Question: '''
var fNearZ = -100.0;
var farZ = 100.0;
var fZoom = 10.0;
var iR = this.iWidth/fZoom;
var iL = (this.iWidth/fZoom)*(-1);
var iT = this.iHeight/fZoom;
var iB = (this.iHeight/fZoom)*(-1);
var pMatrix = new mat4.ortho(iL, iR, iB, iT, fNearZ, farZ);
var mvMatrix = new mat4.create();
mat4.identity(mvMatrix);
zI.debug(mat4.str(mvMatrix),{'grp':'mv_before','style':'color:#060;'});
mat4.translate(mvMatrix, [0.0, 0.0, -50.0]);
mat4.scale(mvMatrix, [3, 3, 3]);
zI.debug(vec3.unproject([
parseFloat(this.pLastMouse.x-this.iLeft),
parseFloat(this.pLastMouse.y-this.iTop),
0
],
mvMatrix,
pMatrix,
[
0,
0,
this.iWidth,
this.iHeight
]),{'grp':'dest____','style':'color:#00F;'});
this.setMatrices(pMatrix, mvMatrix);
//After this line, buffers will be set
'''

SCREEN URL: <URL>
Today I've tried to realize my mouse-collision with the new version of gl-matrix, providing vec3.unproject. What I want is to get the z-world-coordinate of the mouse-position. As you can see on the Screenshot, the x and y coordinates are ok, but the z-coordinate is always 50, no matter where the cursor befinds.
Each of the planes is 1.0x1.0 with 0.1 space between.
When I add rotation or translation on the Y-Axis, I'm receiving wrong(?) x- and y- coordinates from unproject. I think the way I handle mvMatrix and pMatrix is wrong. Can anyone please help me?
Without using .translate() and .scale() functions I'm getting the correct values of zNear and zFar right now, still don't know if the coordinates are correct, when I apply these functions to the modelview-matrix. What's still missing is the intersection-calculation.
<URL>
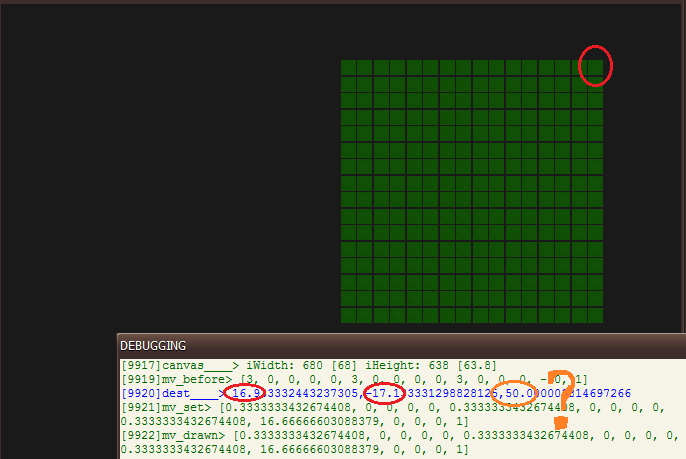
Answer: The problem is that the "z-world-coordinate of the mouse-position" it's not a coordinate but an infinite amount of them (the imaginary line that shoots from the x,y position of the mouse). I'm guessing 50 it's an arbitrary value or the 50.0 you've got on the mvMatrix.
If you make two unproject calls with zFar and zNear you will get a finite rect which you can start to work on.